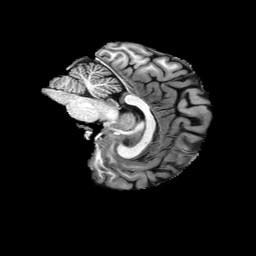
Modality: T1w
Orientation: sagittal
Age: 32
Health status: healthy
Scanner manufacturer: philips
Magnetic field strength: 3 T
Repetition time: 0.007848 s
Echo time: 0.003603 s